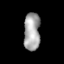
Tissue: lung
Cell type: Epithelial cells
Senescence score: 0.2376
Nuclear area (px): 605
Mean DAPI intensity: 165.266